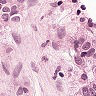
Metastatic tissue present: yes